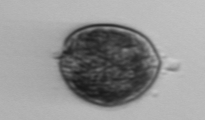
Label: Prorocentrum